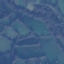
Land use / land cover class: Pasture